Interaction volume radius: 5 \u00c5
Interaction volume height: 15 \u00c5
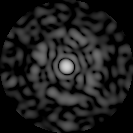
Disorder parameter: 0.7561